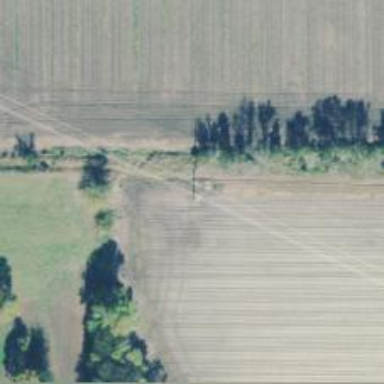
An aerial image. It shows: Power pole.